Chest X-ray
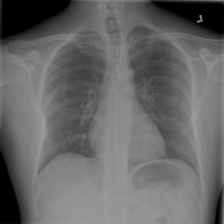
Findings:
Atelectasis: negative
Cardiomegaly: negative
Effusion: negative
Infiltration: negative
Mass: negative
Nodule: negative
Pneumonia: negative
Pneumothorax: negative
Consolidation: negative
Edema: negative
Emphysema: negative
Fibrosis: negative
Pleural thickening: negative
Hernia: negative